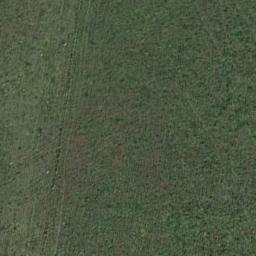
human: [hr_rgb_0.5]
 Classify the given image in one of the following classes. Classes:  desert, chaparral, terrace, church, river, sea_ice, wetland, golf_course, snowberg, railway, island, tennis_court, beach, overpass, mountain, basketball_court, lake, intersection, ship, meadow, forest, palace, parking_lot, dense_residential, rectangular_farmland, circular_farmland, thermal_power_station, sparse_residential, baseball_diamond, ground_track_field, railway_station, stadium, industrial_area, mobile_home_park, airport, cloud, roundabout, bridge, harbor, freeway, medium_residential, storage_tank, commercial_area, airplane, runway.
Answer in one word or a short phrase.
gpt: meadow